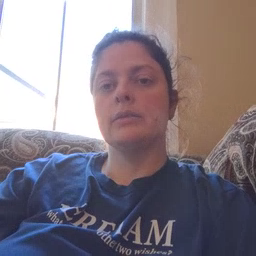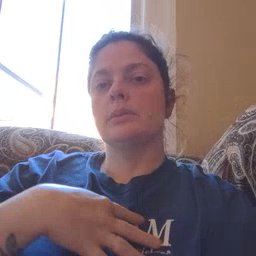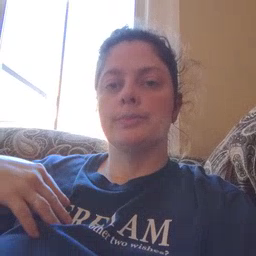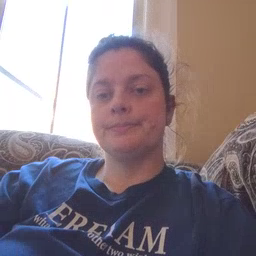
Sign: zebra